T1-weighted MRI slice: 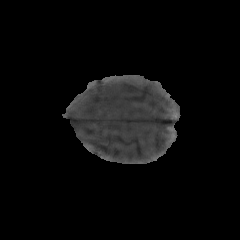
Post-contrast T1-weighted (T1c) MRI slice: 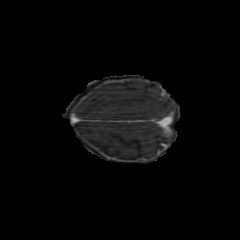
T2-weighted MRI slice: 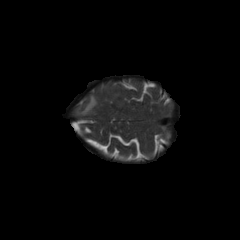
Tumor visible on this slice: yes